Question: I created download button inside each row of shiny datatable as shown <URL>. The table is inside one of the shiny module. I wonder which id should be attached to output while using 'downloadHandler' for any of the download button ? I have shown questionable value as 'XXXXXXXXXXXX' in the code below.
'''
library(shiny)
library(DT)
#>
#> Attaching package: 'DT'
#> The following objects are masked from 'package:shiny':
#>
#> dataTableOutput, renderDataTable
## module UI
test_data_table_ui <- function(id){
ns <- NS(id)
tagList(
DT::dataTableOutput(outputId = ns("my_data_table"))
)
}
## module server
test_data_table_server <- function(input, output, session ){
ns = session$ns
myValue <- reactiveValues(check = '')
shinyInput <- function(FUN, len, id, ns, ...) {
inputs <- character(len)
for (i in seq_len(len)) {
inputs[i] <- as.character(FUN(paste0(ns(id), i), ...))
}
inputs
}
my_data_table <- reactive({
tibble::tibble(
Name = c('Dilbert', 'Alice', 'Wally', 'Ashok', 'Dogbert'),
Motivation = c(62, 73, 3, 99, 52),
Actions = shinyInput(downloadButton,
5,
'button_',
ns = ns,
label = "Download",
onclick = sprintf("Shiny.setInputValue('%s', this.id)",ns("select_button"))
)
)
})
# output$XXXXXXXXXXXX <- downloadHandler(
# filename = function() {
# paste('data-', Sys.Date(), '.txt', sep='')
# },
# content = function(file) {
# readr::write_delim(x = mpg, path = file, delim = " ")
# }
# )
observeEvent(input$select_button, {
print(input$select_button)
})
output$my_data_table <- DT::renderDataTable({
return(my_data_table())
}, escape = FALSE)
}
ui <- fluidPage(
test_data_table_ui(id = "test_dt_inside_module")
)
server <- function(input, output, session) {
callModule(module = test_data_table_server , id = "test_dt_inside_module")
}
shinyApp(ui, server)
#>
#> Listening on http://127.0.0.1:3059
'''

<URL>
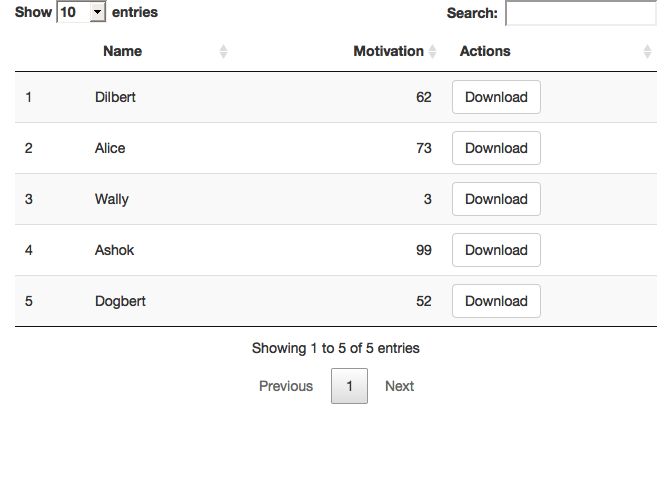
Answer: It works like this:
'''
library(shiny)
library(DT)
## module UI
test_data_table_ui <- function(id){
ns <- NS(id)
tagList(
DT::dataTableOutput(outputId = ns("my_data_table"))
)
}
## module server
test_data_table_server <- function(input, output, session ){
ns = session$ns
myValue <- reactiveValues(check = '')
shinyInput <- function(FUN, len, id, ns, ...) {
inputs <- character(len)
for (i in seq_len(len)) {
inputs[i] <- as.character(FUN(paste0(ns(id), i), ...))
}
inputs
}
my_data_table <- reactive({
tibble::tibble(
Name = c('Dilbert', 'Alice', 'Wally', 'Ashok', 'Dogbert'),
Motivation = c(62, 73, 3, 99, 52),
Actions = shinyInput(downloadButton,
5,
'button_',
ns = ns,
label = "Download",
onclick = sprintf("Shiny.setInputValue('%s', this.id)",ns("select_button"))
)
)
})
lapply(1:5, function(i){
output[[paste0("button_",i)]] <- downloadHandler(
filename = function() {
paste('data-', Sys.Date(), '.txt', sep='')
},
content = function(file) {
readr::write_delim(x = iris, path = file, delim = " ")
}
)
})
observeEvent(input$select_button, {
print(input$select_button)
})
output$my_data_table <- DT::renderDataTable({
datatable(my_data_table(), escape = FALSE,
options =
list(
preDrawCallback = JS('function() { Shiny.unbindAll(this.api().table().node()); }'),
drawCallback = JS('function() { Shiny.bindAll(this.api().table().node()); } ')
)
)
})
}
ui <- fluidPage(
test_data_table_ui(id = "test_dt_inside_module")
)
server <- function(input, output, session) {
callModule(module = test_data_table_server , id = "test_dt_inside_module")
}
shinyApp(ui, server)
'''